Question: I have a calculator I'm trying to create that compares values in a number of arrays.
Each data object in my array has 34 rows, some of which have the same number/value in them.
At the minute if you select france, I only want 1 of each grade to show in the dropdown, so the number 1 would appear once.
If you select 'France' and grade '1', I want the outputted value to say the lowest value in that range to the highest, in this case USA would output '3 to 5' does this make sense?

If so I'm wondering how I'd possibly do this?
<URL>
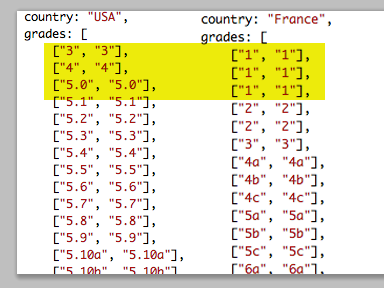
Answer: Does this help?
<URL>
'''
$("#convert").on("click", function () {
var gradeIndex = $("#grade").val();
var gradeConversion = "";
/* gradeConversion += "<span>" + countryGrades[countryGradesIndex].country + ": " + countryGrades[countryGradesIndex].grades[gradeIndex][1] + "</span>";*/
var indexes = [];
var countryIndex = $("#country").val();
var gradeValue = countryGrades[countryIndex].grades[gradeIndex][0];
// find all indexes of gradeValue
for(var i = 0; i < countryGrades[countryIndex].grades.length; i++) {
if (countryGrades[countryIndex].grades[i][1] == gradeValue) {
indexes.push(i);
}
}
allValues = [];
for(var c = 0; c < countryGrades.length; c++) {
gradeConversion += countryGrades[c].country + ":";
for(i = 0; i < indexes.length; i++) {
if (i == 0 || countryGrades[c].grades[indexes[i]][1] != countryGrades[c].grades[indexes[i-1]][1]) {
gradeConversion += countryGrades[c].grades[indexes[i]][1] + " ";
}
}
}
$("#conversions").html(gradeConversion);
});
'''